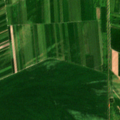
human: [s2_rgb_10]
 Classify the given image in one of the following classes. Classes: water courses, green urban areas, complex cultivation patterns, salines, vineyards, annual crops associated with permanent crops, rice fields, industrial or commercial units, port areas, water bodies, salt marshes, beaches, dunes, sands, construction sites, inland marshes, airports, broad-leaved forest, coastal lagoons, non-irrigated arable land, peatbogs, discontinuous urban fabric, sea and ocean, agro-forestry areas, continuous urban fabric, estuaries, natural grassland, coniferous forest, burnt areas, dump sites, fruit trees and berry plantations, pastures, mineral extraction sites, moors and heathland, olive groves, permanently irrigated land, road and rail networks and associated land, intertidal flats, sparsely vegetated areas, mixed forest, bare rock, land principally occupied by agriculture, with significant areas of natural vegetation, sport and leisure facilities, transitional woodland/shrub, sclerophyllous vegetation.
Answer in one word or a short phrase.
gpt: non-irrigated arable land